Question: I am currently having trouble trying to spawn a thread in python while initiating my qt application. The idea in this code is to spawn a python thread that will loop on a function and then initialize my QT application.
'''
import sys
from PyQt4 import QtGui
from pyui import DirectGui
from engines import KCluster_Engine
from threading import Thread
def main():
app = QtGui.QApplication(sys.argv)
dgui = DirectGui()
engine = KCluster_Engine(4, 5)
dgui.set_engine_ref(engine)
engine.assign_interface(dgui)
thread = Thread(target = engine.start())
thread.start()
sys.exit(app.exec_())
thread.join()
if __name__ == '__main__':
main()
'''
The problem behind this is that I cannot use my Qt GUI. My mac gives me a color wheel indicating that my thread that I spawned is spinning, which its supposed to do, but I cannot use my QtApplication.
My thread is spinning on purpose in a while loop, its only supposed to trigger after certain actions on the GUI have been done, but I can't interact with my GUI as the mac color wheel (spinning beachball of death) is preventing me to do so.

But Imagine a mac color wheel cursor (spinning beachball of death) also, screenshot doesn't capture it.
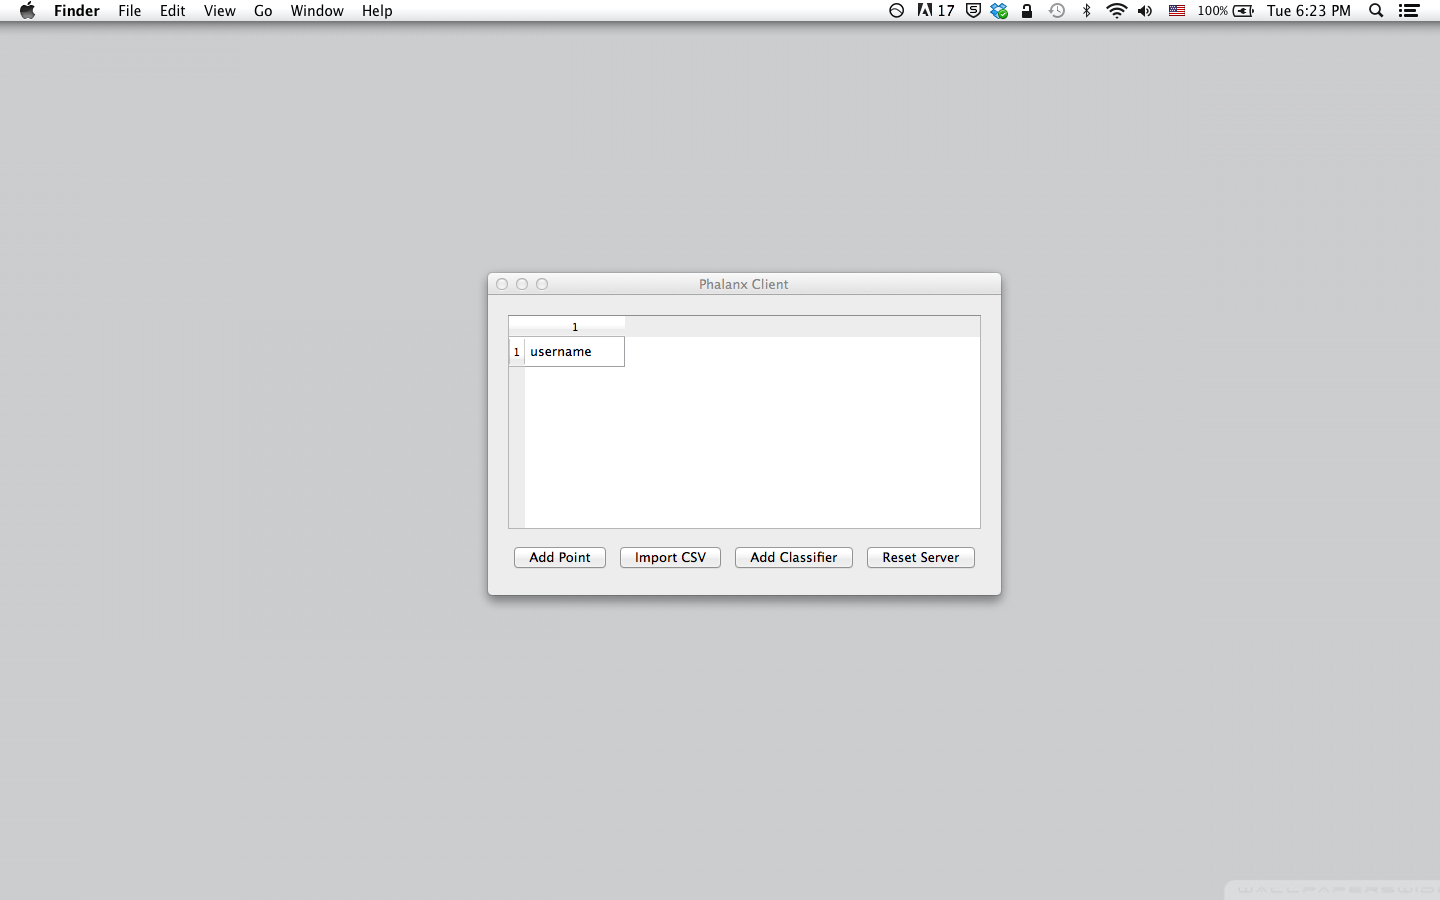
Answer: This is happening because you're doing this:
'''
thread = Thread(target = engine.start())
'''
When you really want this:
'''
thread = Thread(target=engine.start)
'''
You're accidentally calling engine.start() in your main thread, so your program is getting stuck in the infinite loop that runs in that method.